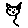
Label: cat